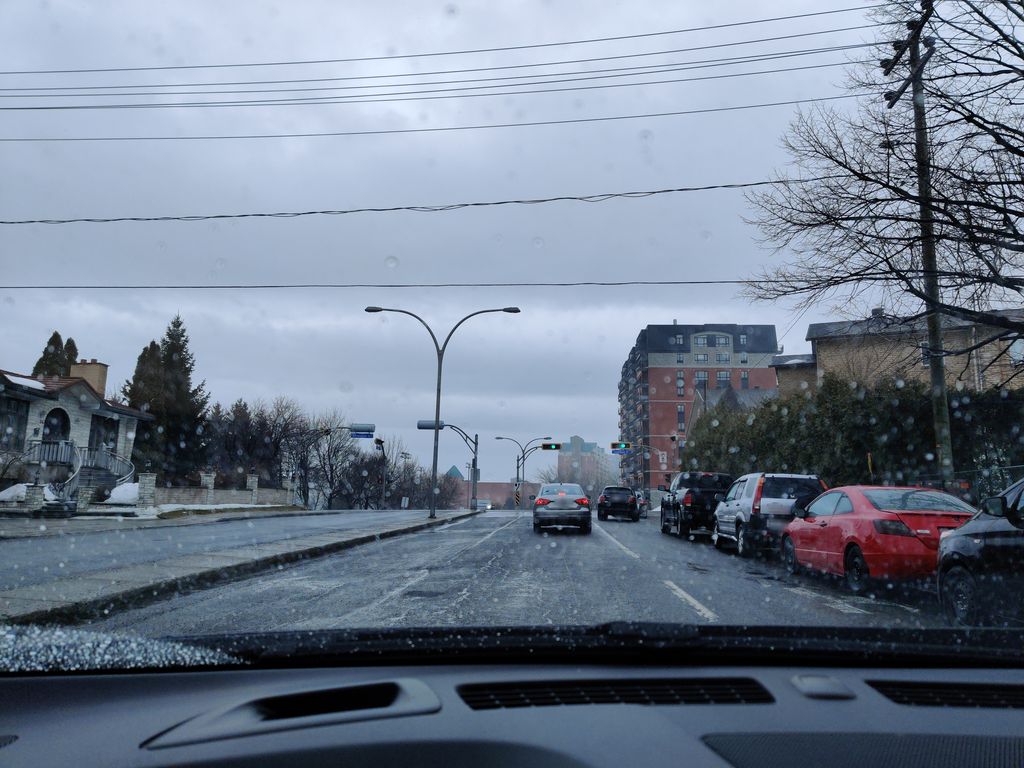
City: montreal